Question: I'm using sonata admin bundle for my project. I cannot find how do I assign a readable name to the Group Permissions names. At the moment is shows as key value.
'''
[0 => ROLE_SONATA_ADMIN_ISSUE_CREATE] [1 => ROLE_SONATA_ADMIN_STATUS_DELETE] [2 => ROLE_SONATA_USER_ADMIN_USER_LIST] [3 => ROLE_ADMIN] [4 => ROLE_SUPER_ADMIN]
'''
This is a screenshot of it.

<URL>
How do I add a human friendly names to these?
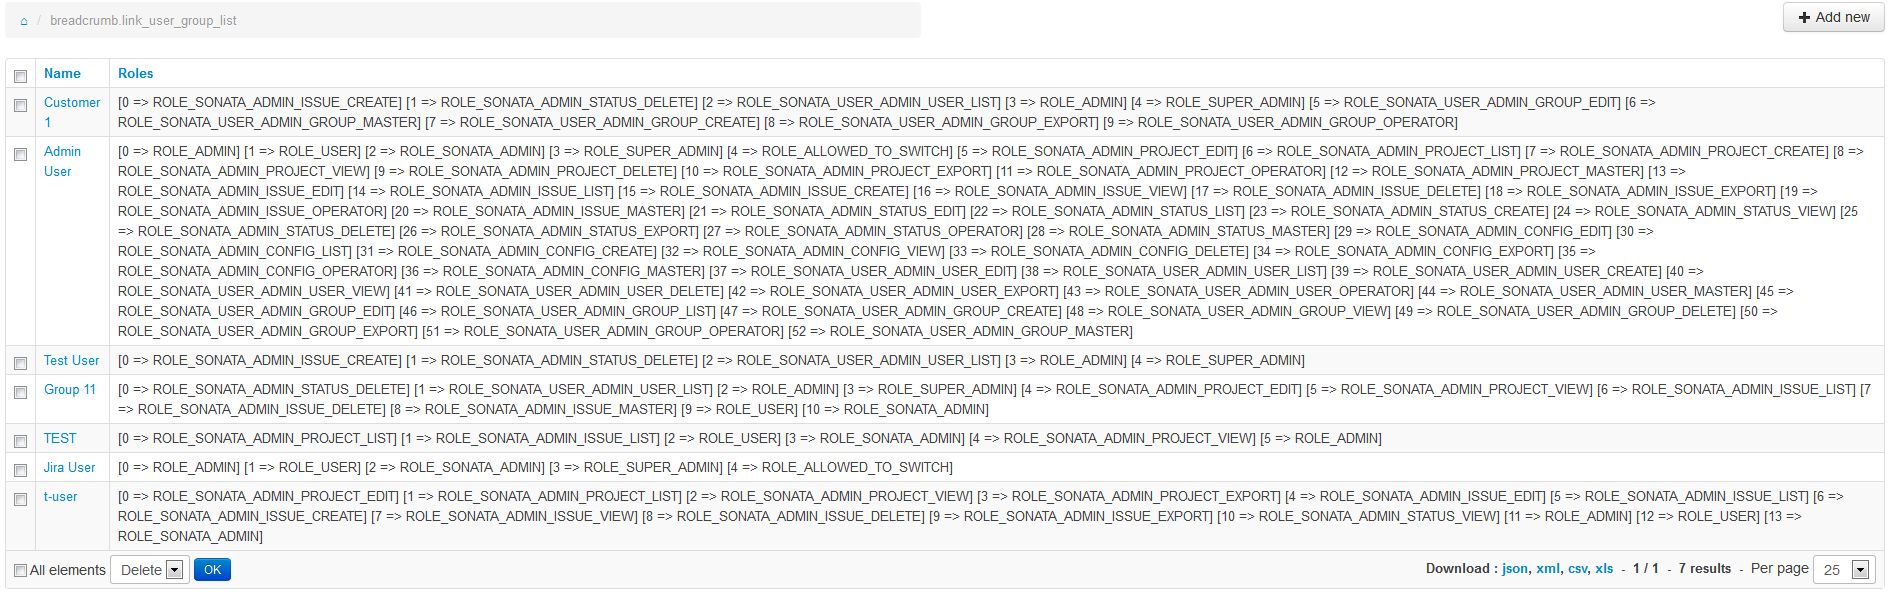
Answer: The roles field is an array. by default the SonataAdminBundle render the array as you see. If you want another type of rendering you can extends the admin as described here : <URL>
Then you can define a custom template to render the roles field.